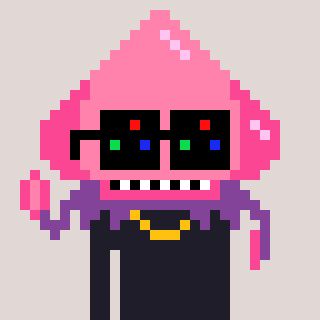
a pixel art character with square black sunglasses, a squid-shaped head and a grayscale-colored body on a warm background